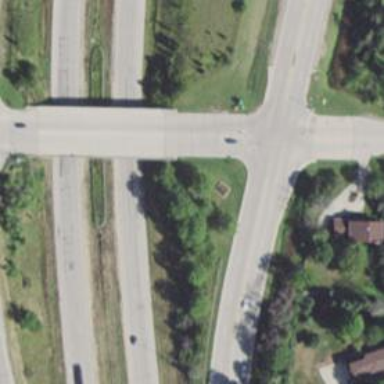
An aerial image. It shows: Tertiary road.